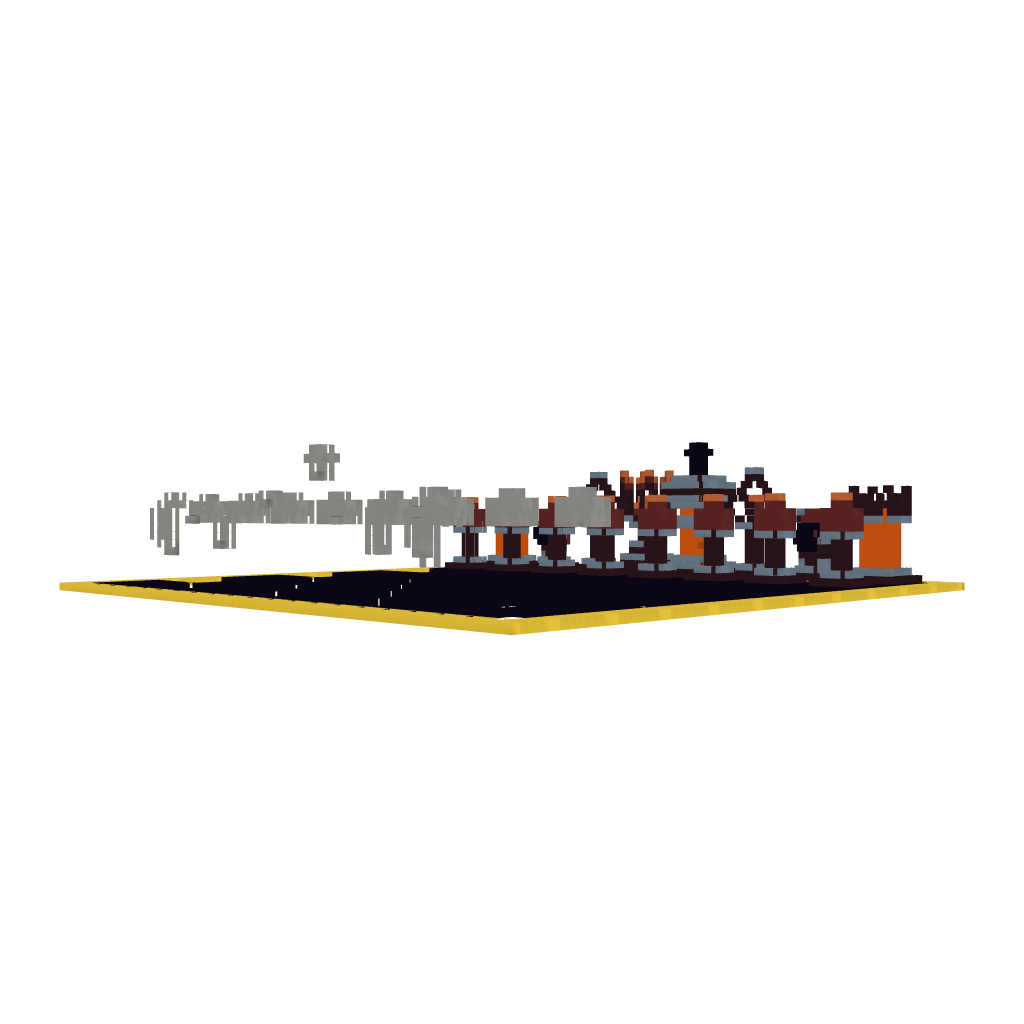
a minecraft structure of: Giant Chess Set